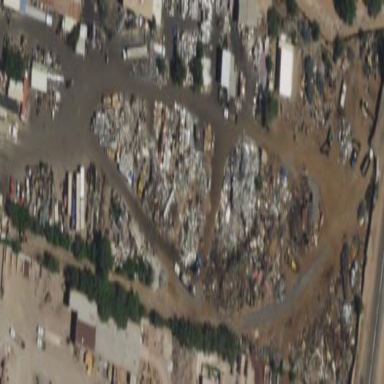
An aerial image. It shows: Industrial area designated as scrap yard.